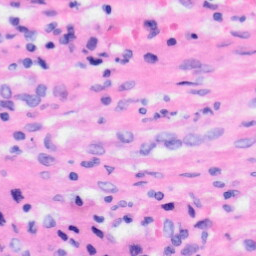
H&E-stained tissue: Liver